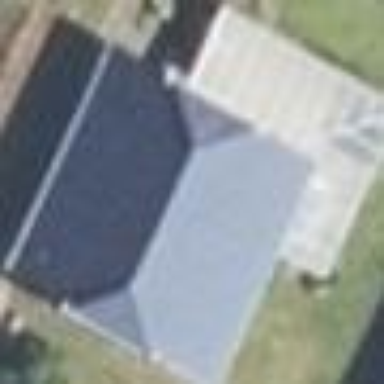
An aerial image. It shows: Detached building with black half-hipped roof made of roof tiles.